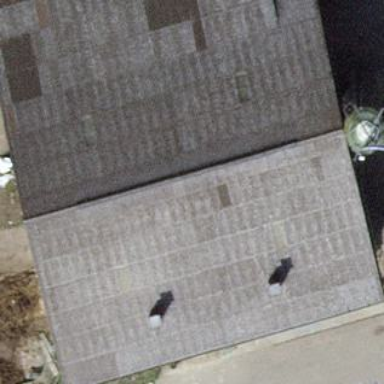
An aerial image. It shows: Building with tiled roof.